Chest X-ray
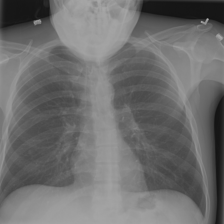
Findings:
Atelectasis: negative
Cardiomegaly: negative
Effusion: negative
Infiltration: negative
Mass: negative
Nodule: negative
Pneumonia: negative
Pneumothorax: negative
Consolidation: negative
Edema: negative
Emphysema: negative
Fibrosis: negative
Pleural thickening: negative
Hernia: negative